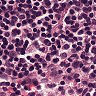
Metastatic tissue present: no